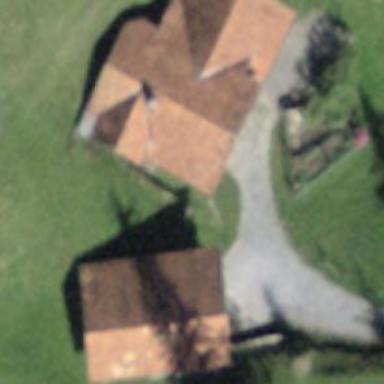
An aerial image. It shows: Farm building.